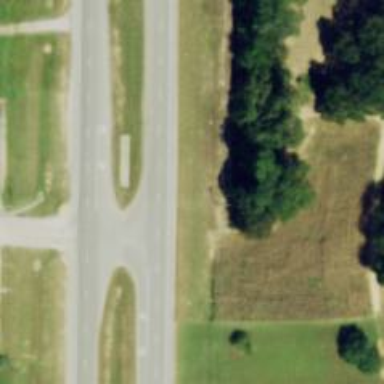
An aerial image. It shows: Trunk route with asphalt surface.